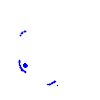
Particle: pion